Interaction volume radius: 5 \u00c5
Interaction volume height: 30 \u00c5
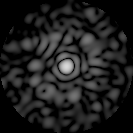
Disorder parameter: 0.8007